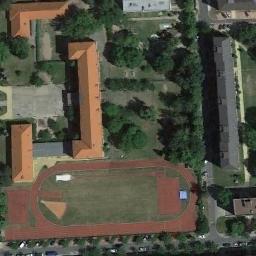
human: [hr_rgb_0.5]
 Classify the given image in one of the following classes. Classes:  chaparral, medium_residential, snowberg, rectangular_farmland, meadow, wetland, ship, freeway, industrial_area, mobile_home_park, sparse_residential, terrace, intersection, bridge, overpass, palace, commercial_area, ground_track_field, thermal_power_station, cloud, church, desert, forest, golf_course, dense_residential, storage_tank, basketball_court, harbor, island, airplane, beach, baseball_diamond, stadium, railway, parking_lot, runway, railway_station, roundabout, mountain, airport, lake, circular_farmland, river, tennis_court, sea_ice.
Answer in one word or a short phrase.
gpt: ground_track_field